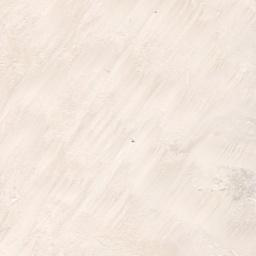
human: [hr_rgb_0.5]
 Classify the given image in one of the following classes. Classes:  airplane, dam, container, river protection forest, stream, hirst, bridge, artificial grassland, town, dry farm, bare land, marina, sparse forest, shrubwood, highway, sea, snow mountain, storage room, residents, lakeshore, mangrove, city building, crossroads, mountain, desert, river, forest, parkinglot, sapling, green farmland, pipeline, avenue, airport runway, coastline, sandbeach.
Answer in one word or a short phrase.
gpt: sandbeach